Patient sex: M
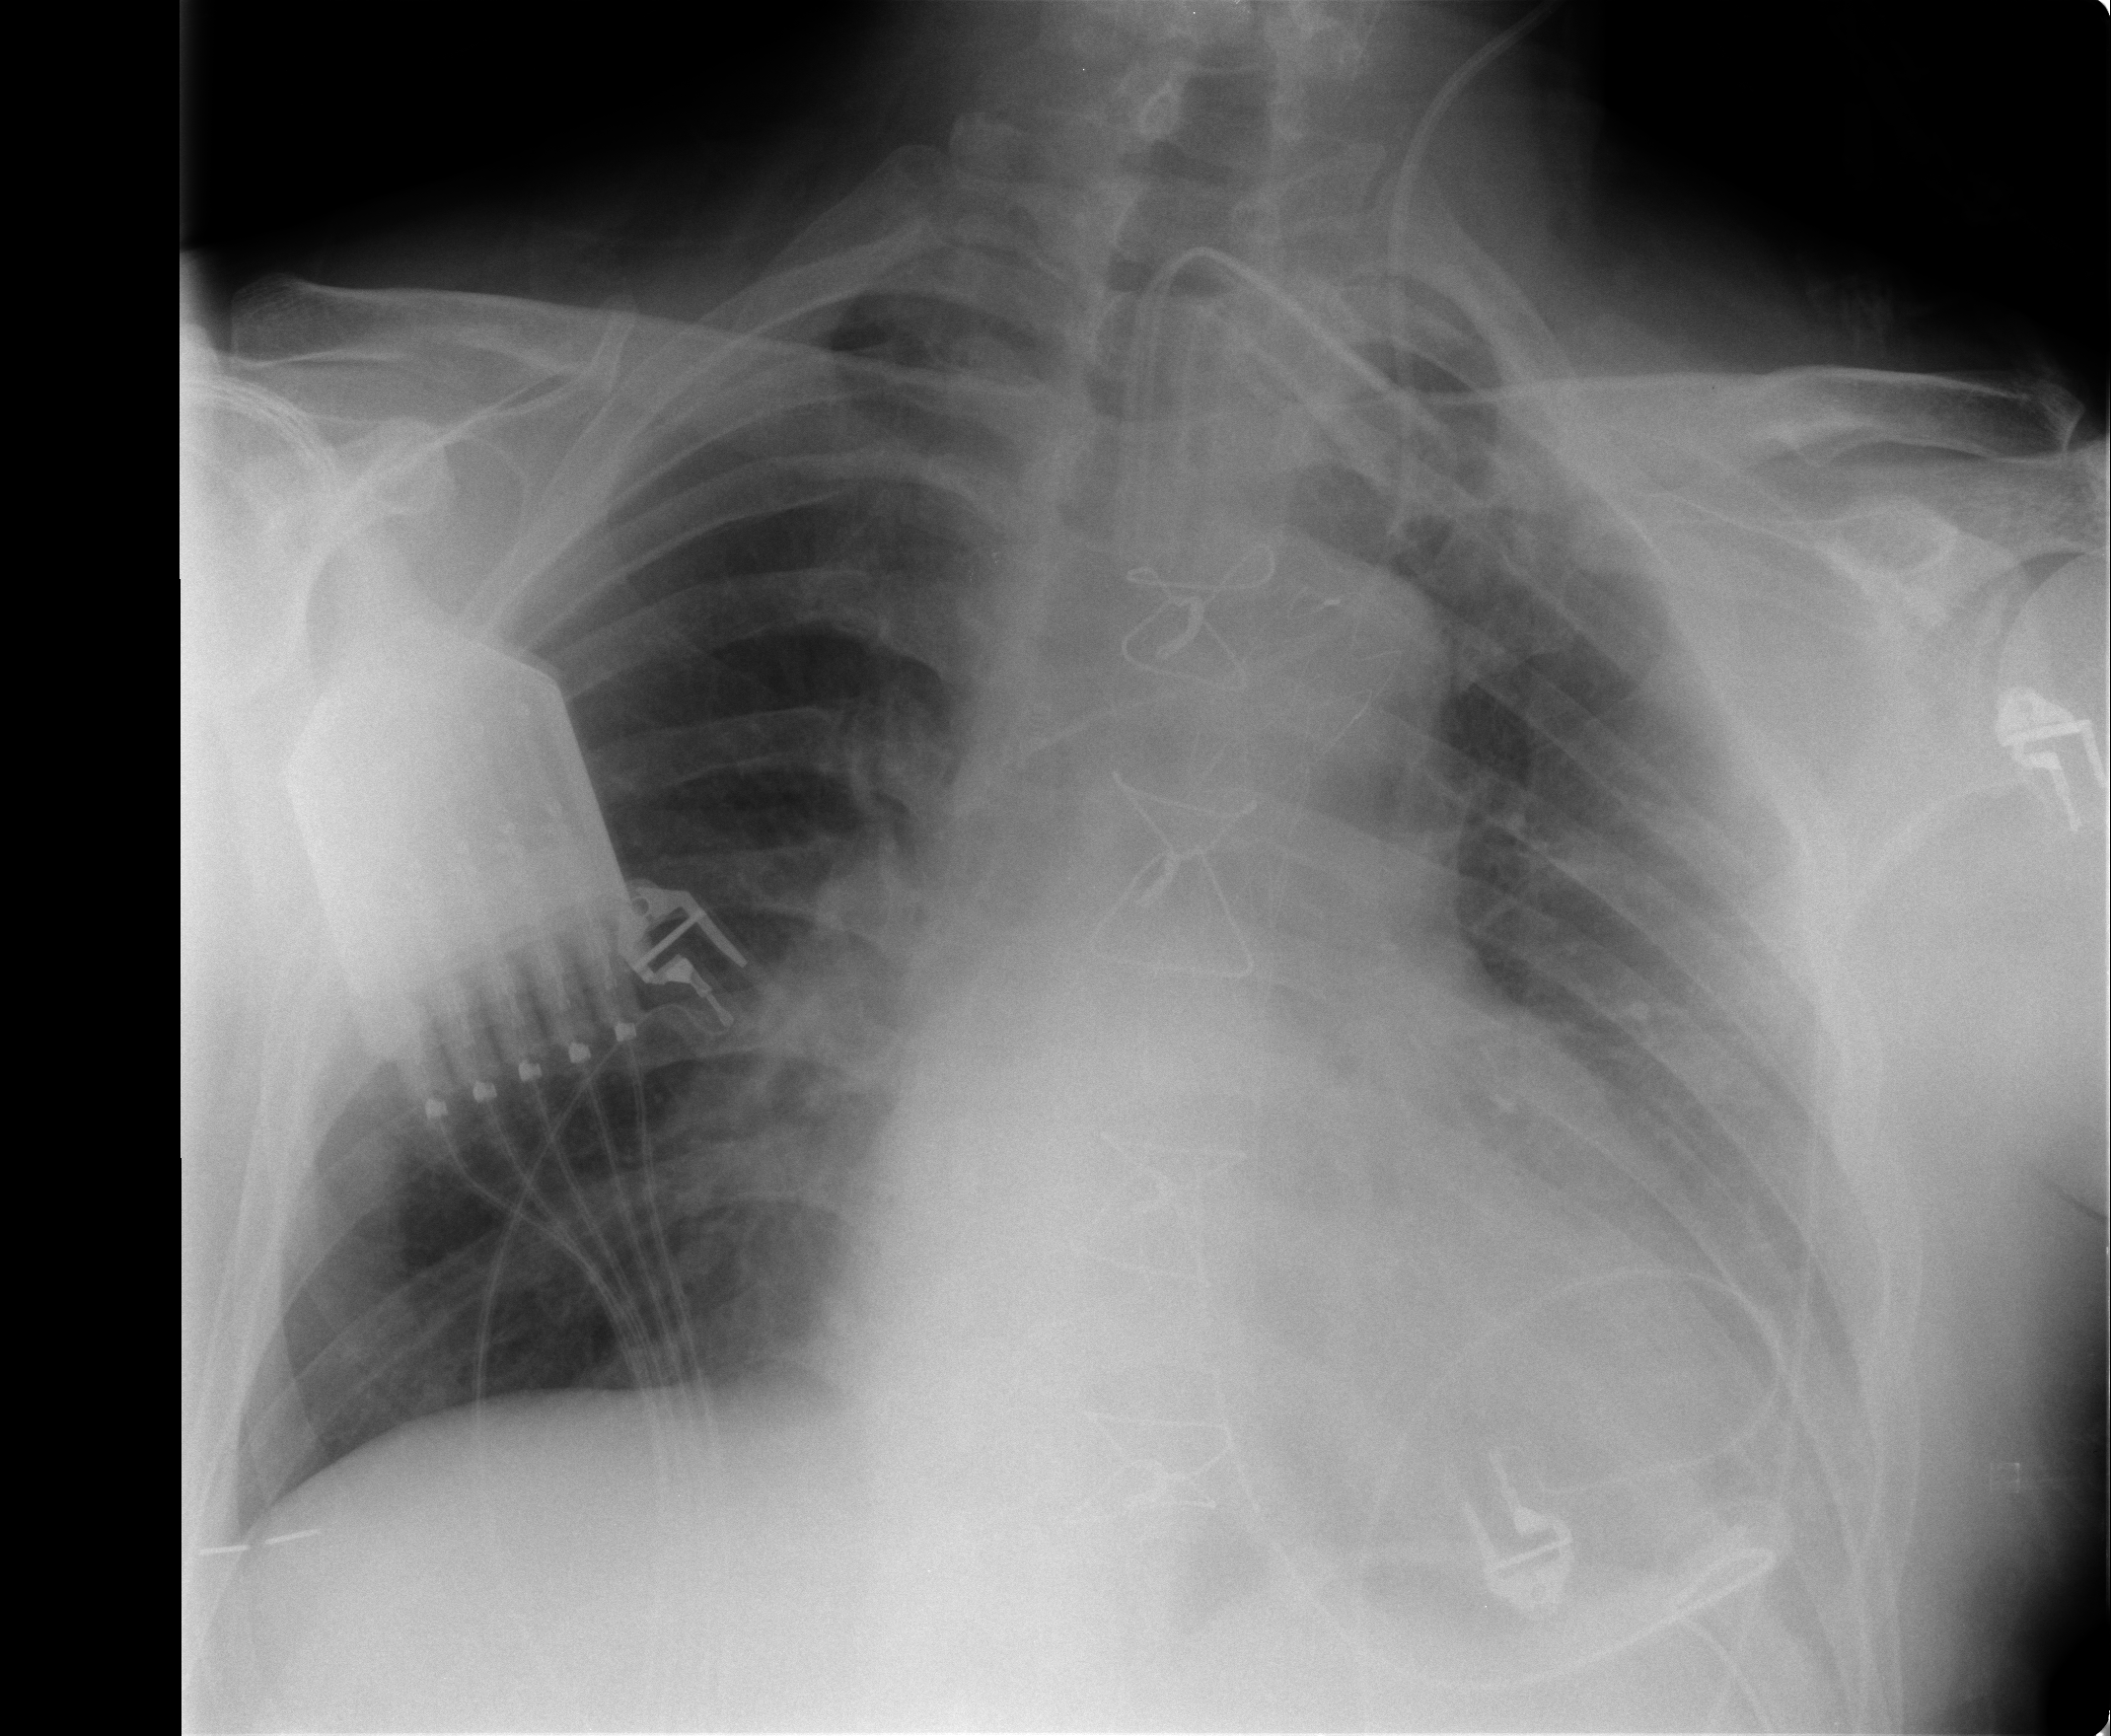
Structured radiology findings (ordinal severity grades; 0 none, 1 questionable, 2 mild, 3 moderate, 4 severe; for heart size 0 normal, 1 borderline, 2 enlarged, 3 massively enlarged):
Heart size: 2
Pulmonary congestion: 0
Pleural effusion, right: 0
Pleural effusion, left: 2
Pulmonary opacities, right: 0
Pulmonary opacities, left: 1
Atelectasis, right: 0
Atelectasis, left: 2